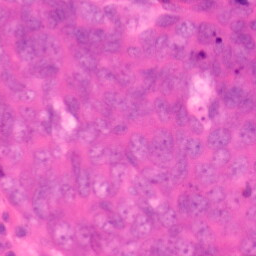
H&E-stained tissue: Colon